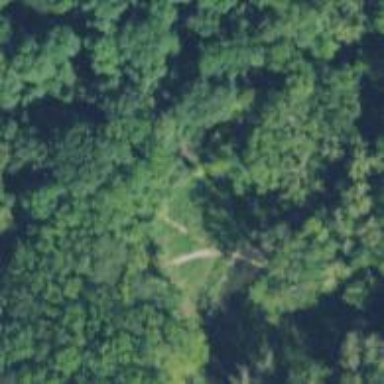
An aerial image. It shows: Path with excellent visibility for trail.